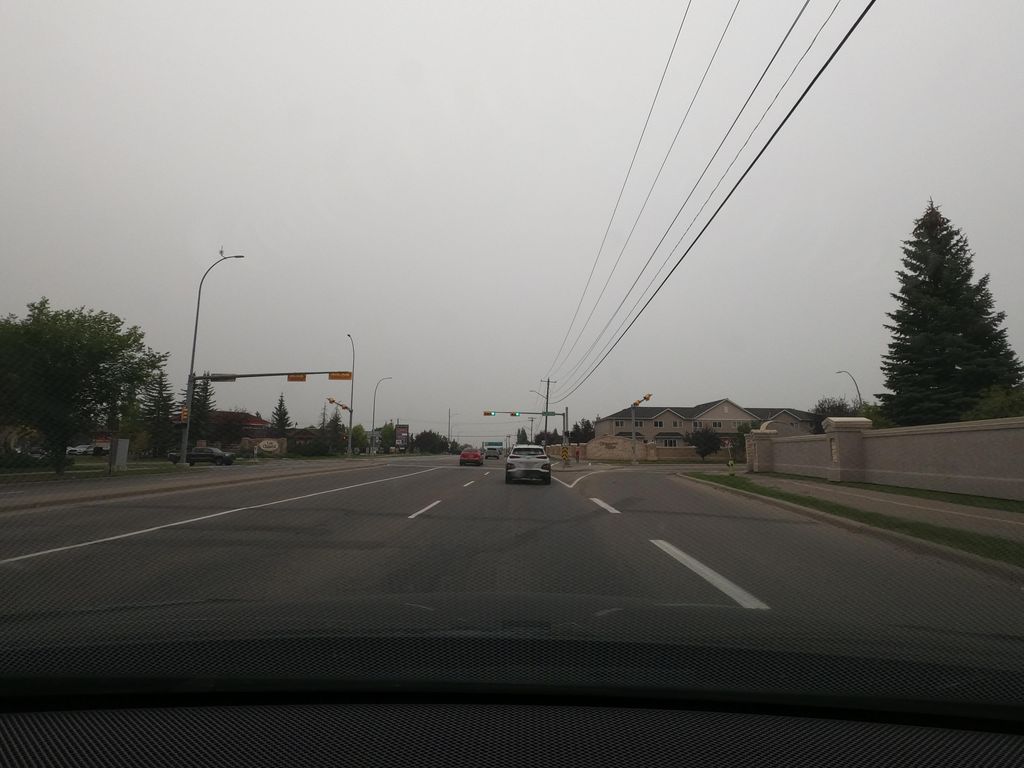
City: calgary